Question: Currently I'm using the following code:
'''
SELECT psparcomp.ps_comp,
MPA_Desc.Side,
MPA_Desc.Color_Code,
MPA_Desc.Description,
sum(ISNULL(Forecasts.schd_discr_qty, 0)) AS [Order Amount],
Product_Structure.pt_promo,
Forecasts.sod_nbr,
SUM(PaintSched.qty) AS schedamt
FROM MPA_Desc
LEFT OUTER JOIN psparcomp ON MPA_Desc.MPA_Number = psparcomp.ps_comp
LEFT OUTER JOIN Forecasts ON psparcomp.ps_par = Forecasts.sod_part
LEFT OUTER JOIN Product_Structure
ON psparcomp.ps_par = Product_Structure.pt_part
LEFT OUTER JOIN PaintSched ON MPA_Desc.MPAID = PaintSched.MPAID
WHERE Forecasts.schd_discr_qty > 0
GROUP BY psparcomp.ps_comp,
MPA_Desc.Side,
MPA_Desc.Color_Code,
MPA_Desc.Description,
ISNULL(Forecasts.schd_discr_qty, 0),
Product_Structure.pt_promo,
Forecasts.sod_nbr
'''
And these are my results:

I need the results to just show "MPA-0856" and a total summed for the order amount. It's pulling multiple times because from the forecasts table, the part numbers it's pulling are different part numbers, but these are painted parts that are used on multiple part numbers. I'm creating a report for our paint department here and they only need to see the total amount that they need to paint instead of amount by part number. I've tried this a couple of different ways on joins but nothing seems to work. Can anyone assist?
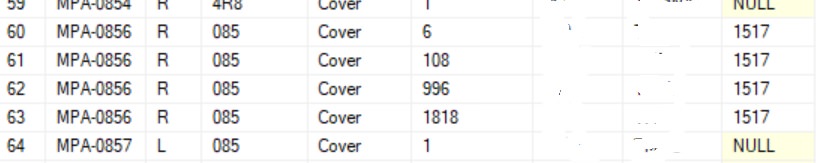
Answer: Use a Window Function. (<URL>
'''
SELECT psparcomp.ps_comp,
MPA_Desc.Side,
MPA_Desc.Color_Code,
MPA_Desc.Description,
sum(ISNULL(Forecasts.schd_discr_qty, 0)) OVER (PARTITION BY .... ) AS [Order Amount],
Product_Structure.pt_promo,
Forecasts.sod_nbr,
SUM(PaintSched.qty) OVER (PARTITION BY ..... ) AS schedamt
FROM MPA_Desc
LEFT OUTER JOIN psparcomp ON MPA_Desc.MPA_Number = psparcomp.ps_comp
LEFT OUTER JOIN Forecasts ON psparcomp.ps_par = Forecasts.sod_part
LEFT OUTER JOIN Product_Structure
ON psparcomp.ps_par = Product_Structure.pt_part
LEFT OUTER JOIN PaintSched ON MPA_Desc.MPAID = PaintSched.MPAID
WHERE Forecasts.schd_discr_qty > 0
GROUP BY psparcomp.ps_comp,
MPA_Desc.Side,
MPA_Desc.Color_Code,
MPA_Desc.Description,
ISNULL(Forecasts.schd_discr_qty, 0),
Product_Structure.pt_promo,
Forecasts.sod_nbr
'''